Question: I have success and error image, I need to show the success message from my jQuery, like,

I need to show like this in a label control, I've created a css class named "success", if I can call this class from my jQuery I can display this image, is it possible, can anyone help me.
If I use alert like '"alert("Changes saved successfully.");"', I can get the alert box, but what I need to do is in a label control I need to show this success image as well as '"Changes saved successfully."' text.
I tried like 'lblMessageBox.html("addClass","success" + "Changes saved successfully.")', its not working
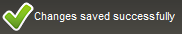
Answer: @Shanish, you're clearly struggling so here's something to get you started.
Let's assume you have a 'message' container something like this:
'''
<div id="message">
<img src="" /><span></span>
</div>
'''
The container doesn't need to be a div. It could equally be a p, span, td or th.
Some css directives in your style sheet will provide background-color, font-size, padding, margins etc.
Now, to set any image/message, you would do something like this :
'''
function setMessage(imgSrc, text, duration) {
imgSrc = String(imgSrc) || '';
text = String(text) || '';
duration = Number(duration) || 0;
var $message = $("#message");
var fn = (imgSrc === '') ? 'hide' : 'show';
$message.fadeIn('fast').find("span").text(text).end().find('img').attr('src', imgSrc)[fn]();
if(duration && !isNaN(duration)) {
setTimeout( function(){$("#message").fadeOut('fast')}, duration );
}
}
'''
And you would call the function like this :
'''
setMessage('green_tick.png', 'Changes saved successfully', 3000);
'''
See <URL> - adapt as necessary to get exactly what you want.